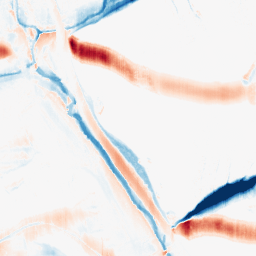
Category: morphological
Decomposition family: morphological_ellipse
Decomposition parameters: operation: average
width: 30
height: 5
Upsampling method: bicubic
Upsampling parameters: scale: 2
Upsampling scale: 2